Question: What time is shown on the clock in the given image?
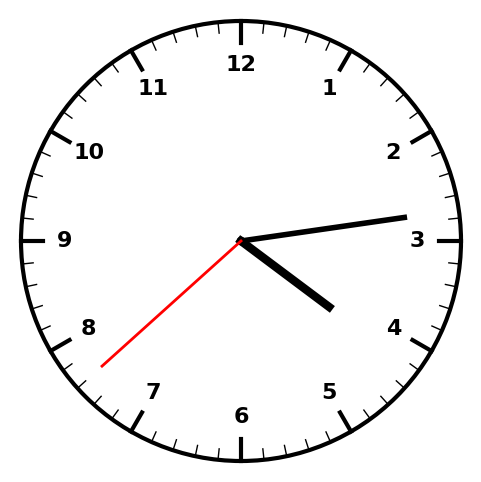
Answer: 04:13:38